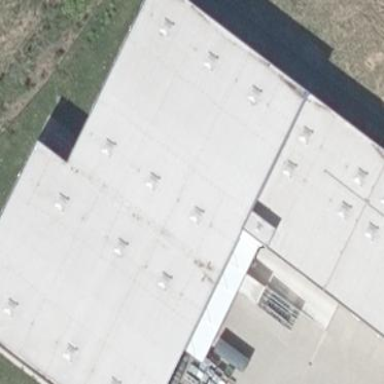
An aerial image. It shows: Warehouse.